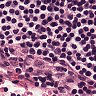
Metastatic tissue present: no